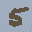
Label: 5